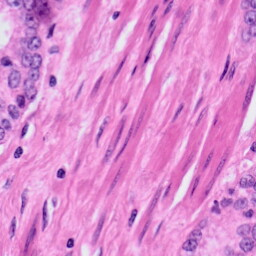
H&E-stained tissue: Prostate